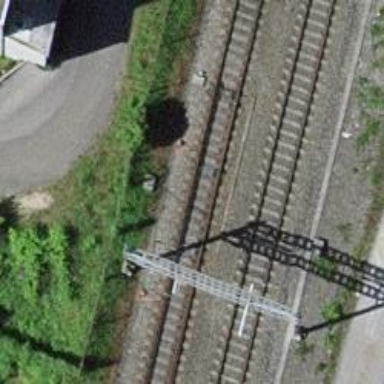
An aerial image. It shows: Single-track railway with electrified contact lines.